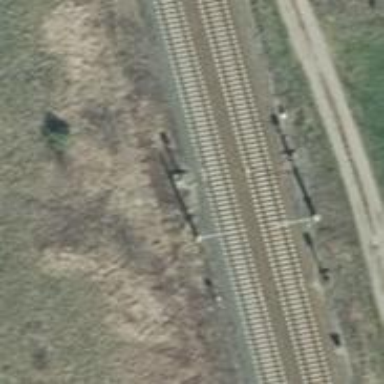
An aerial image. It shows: Light signal at railway crossing.